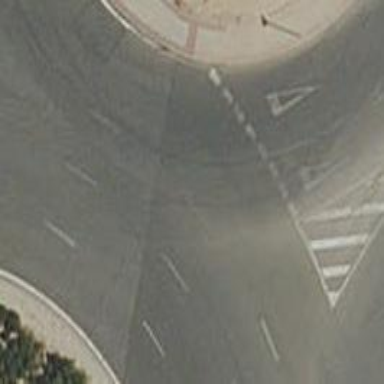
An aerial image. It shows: Residential road with asphalt surface leading to roundabout.